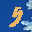
Label: 5